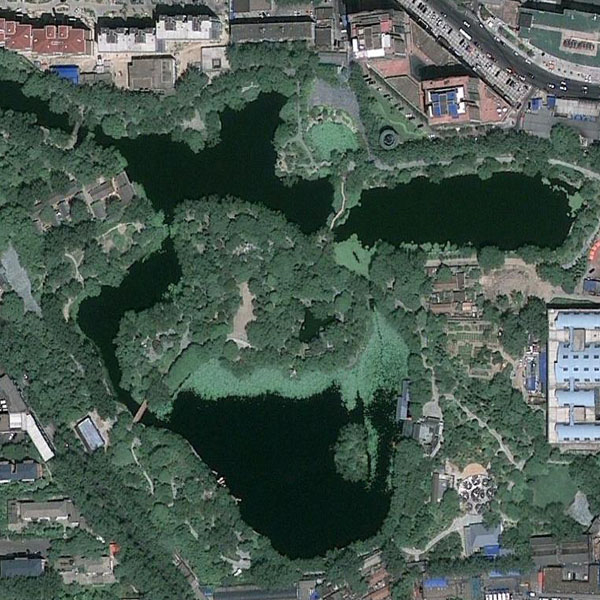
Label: Park